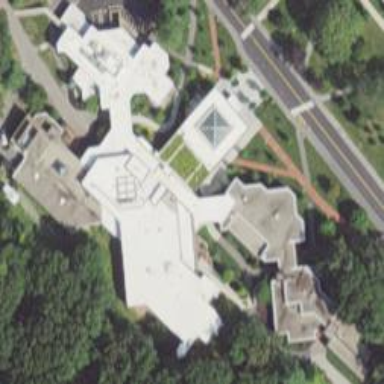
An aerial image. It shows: College building.